Question: I am trying to add a new tab with fxml
I am trying this code:
'''
Tab sd=new Tab("Customeradd");
sd.setContent(Source.sourceFor("","Customeradd.fxml"));
tabpanel.getTabs().add(sd);
'''
and i am getting syntax error on line 'sd.setContent(Source.sourceFor("","Customeradd.fxml"));' and 'tabpanel' is my 'TabPane'.
Error Look Like

Help Me please
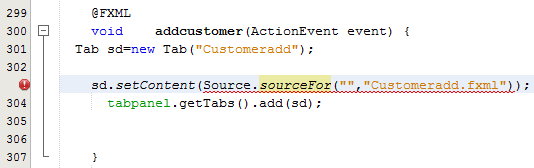
Answer: Assuming you have a FXML at the same directory as the class where you will load it from, you should do something like this (if your FXML defines a TabPane):
'''
TabPane pane = FXMLLoader.load(this.getClass().getResource("SomeWidget.fxml"));
'''
Now, suppose you have a nice Tab in a MyTab.fxml file:
'''
pane.getTabs().addAll((Tab)FXMLLoader.load(this.getClass().getResource("MyTab.fxml")));
'''
Really easy!